Aerial crown-view tile of a tropical tree (Barro Colorado Island, Panama), acquired 20250317:
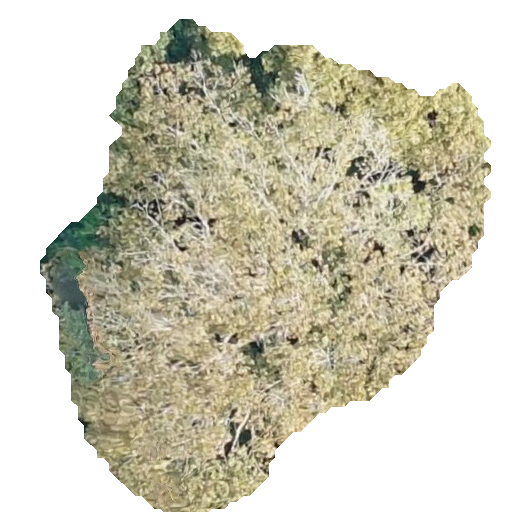
Species: Dipteryx oleifera
GBIF accepted scientific name: Dipteryx oleifera
Crown area: 217.21 m²